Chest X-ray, PA view. Patient: 64 years old, sex M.
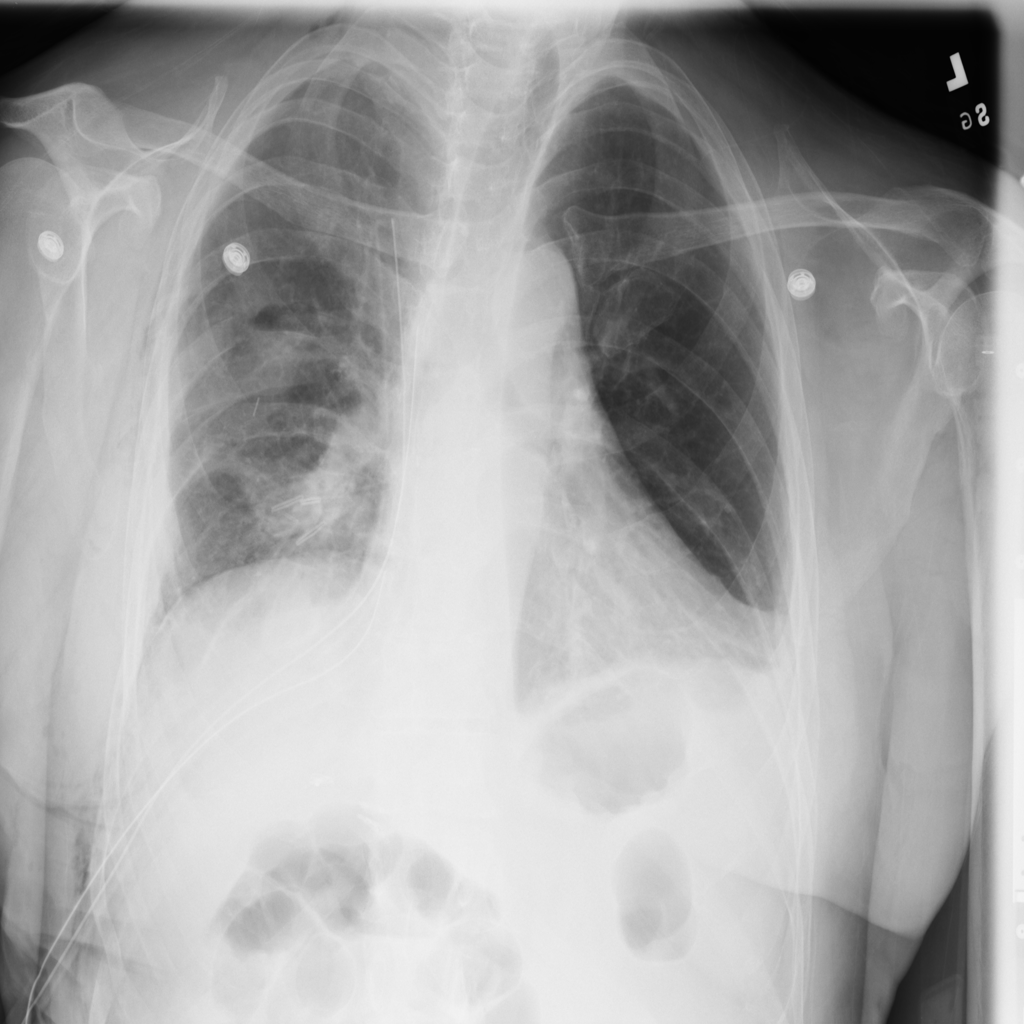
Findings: No Finding